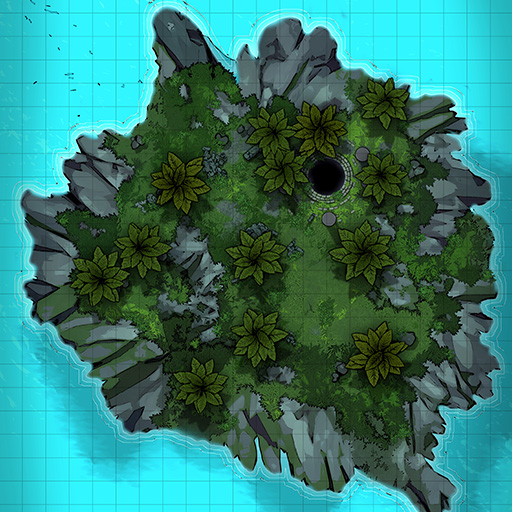
A D&D Grid Map water background island cliffs pit trees (Island Ruins Map)